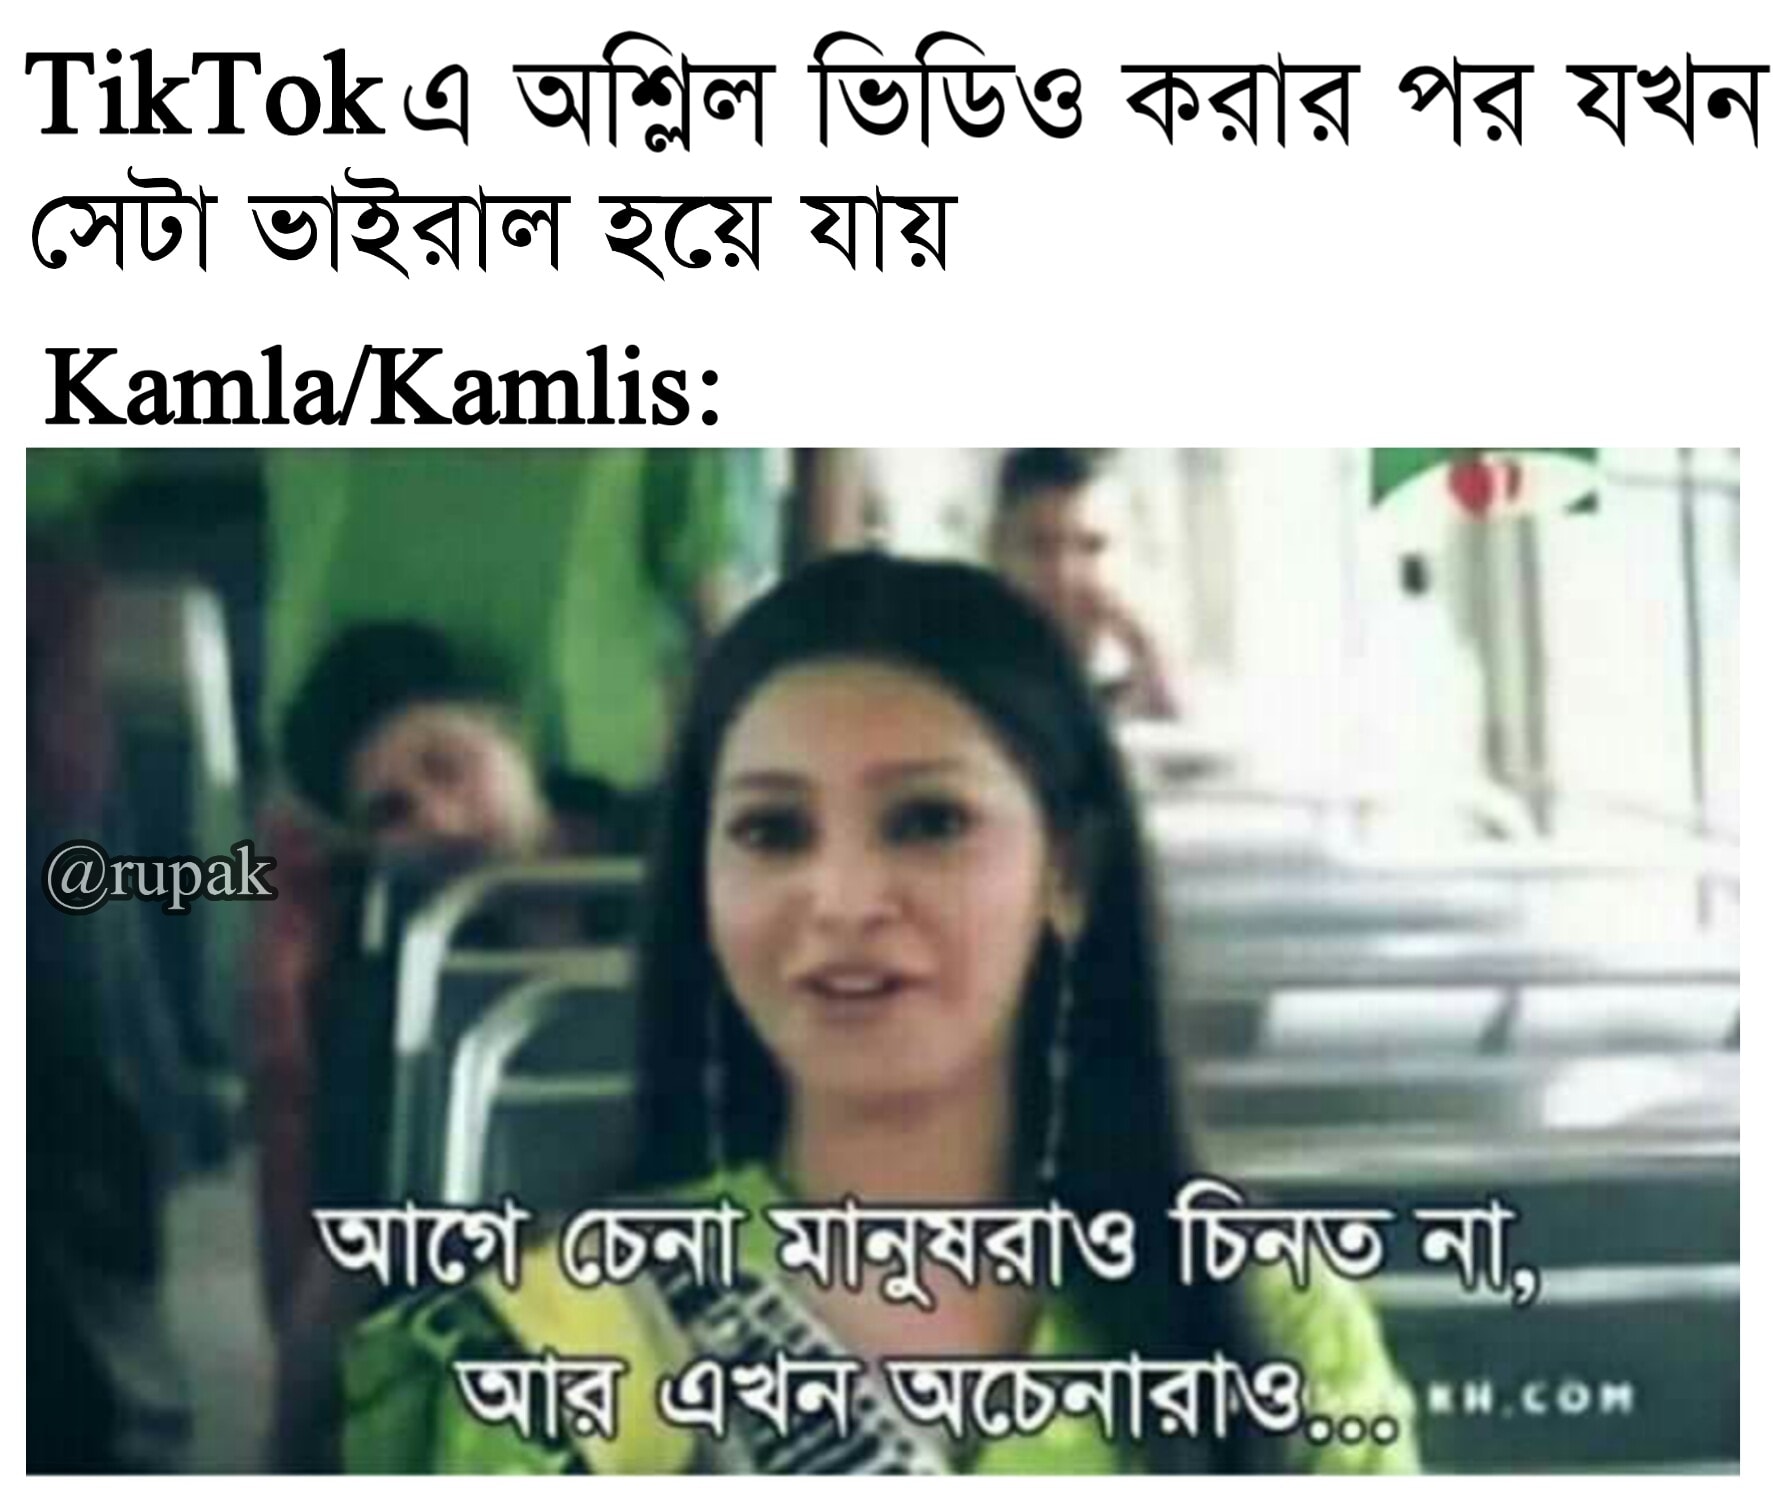
Caption: TikTok এ অশ্লীল ভিডিও করার পর যখন সেটা ভাইরাল হয়ে যায়   Kamla/ Kamlis:  আগে চেনা মানুষরাও চিনত না, আর এখন অচেনারাও ...
Label: hate